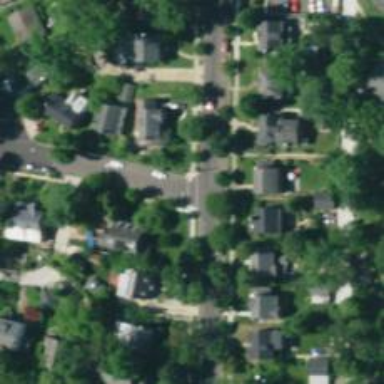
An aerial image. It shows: Residential road with sidewalk on the left side.